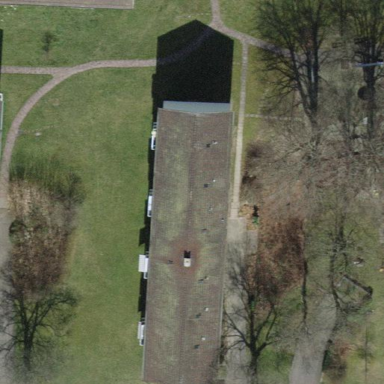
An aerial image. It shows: Gabled roof apartment building with tile roofing.